Question: I am trying to generate multiplication tables in JavaScript and pass the values to the rows of a table in html. I want an output like the image shown. Can anyone help me with this. I'm new to Javascript and am trying to figure out some of the basics. Thanks.

'''
<html>
<head>
<title>Multiplication Table Generator</title>
<script language="javascript" type="text/javascript">
function generateTable()
{
var myVar = prompt("A number?", "");
var myVar = multTables.number.value;
var myString = "";
for (i=1; i<=myVar; i++) {
myString += i+ " x " +myVar+ " = " +(i*myVar)+ "
";
}
}
</script>
</head>
<body>
<h1>Times Tables</h1>
<form name="multTables">
Enter a number<input type=text name="number">
<input type=button name="button1" value="Show Table" onclick="generateTable()">
<table border=1>
<tr><th>times tables</th></tr>
<tr><td>
<!-- 1X7, 2X7...etc-->
</td>
<td>
<!-- 7, 14, 21...etc-->
</td>
</tr>
</table>
</form>
</body>
</html>
'''
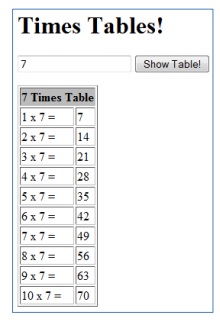
Answer: I don't understand why you are using html form and js prompt at the same time.
Ok, you can use this :
'''
<html>
<head>
<title>Multiplication Table Generator</title>
<script language="javascript" type="text/javascript">
function generateTable()
{
//var myVar = prompt("A number?", "");
var myVar = document.forms.multTables.x.value;
var myString = "<tr><th>"+ myVar + " times tables</th></tr>";
for (i=1; i<=myVar; i++)
{
myString += "<tr><td>";
myString += i+ " x " +myVar+ " = " +(i*myVar)+ "
";
myString += "</td></tr>";
}
document.getElementById('t').innerHTML = myString;
return false;
}
</script>
</head>
<body>
<h1>Times Tables</h1>
<form name="multTables">
Enter a number<input type="text" name="number" id="x">
<input type="button" name="button1" value="Show Table" onclick="generateTable()">
<table border="1" id="t">
</table>
</form>
</body>
</html>
'''